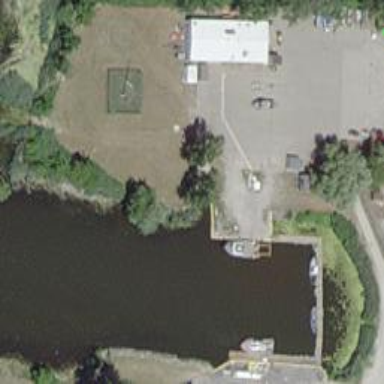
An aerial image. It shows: Slipway on leisure land.